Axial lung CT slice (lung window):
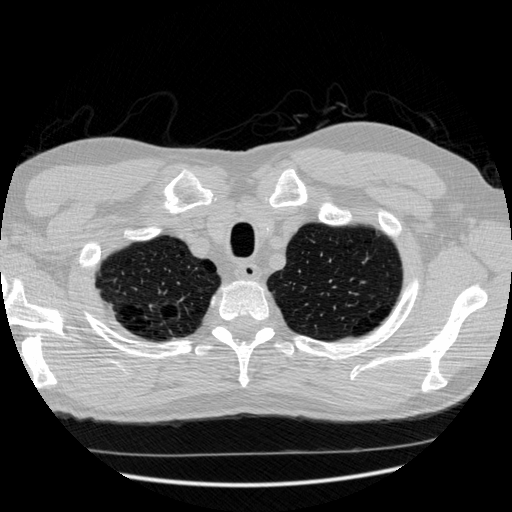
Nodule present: no